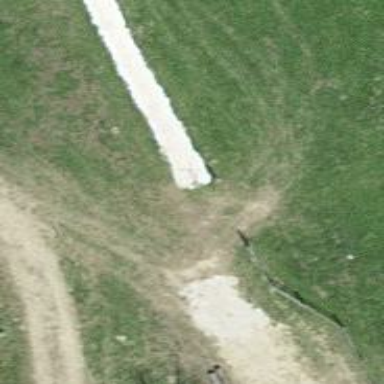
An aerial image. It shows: Path with pebblestone surface.